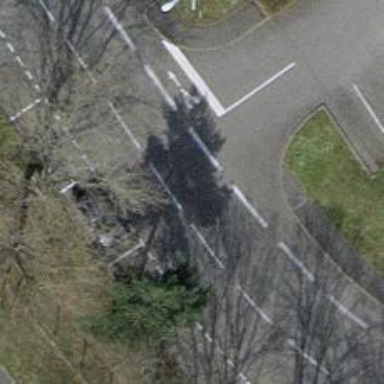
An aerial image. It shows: Residential road with asphalt surface and designated cycle lane on the left.